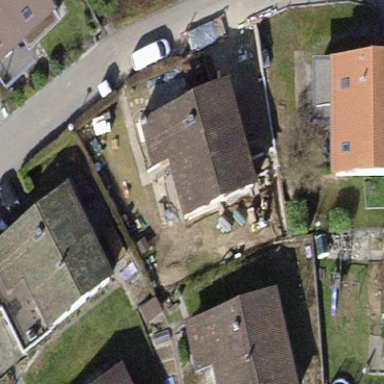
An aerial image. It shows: Detached building with gabled roof.